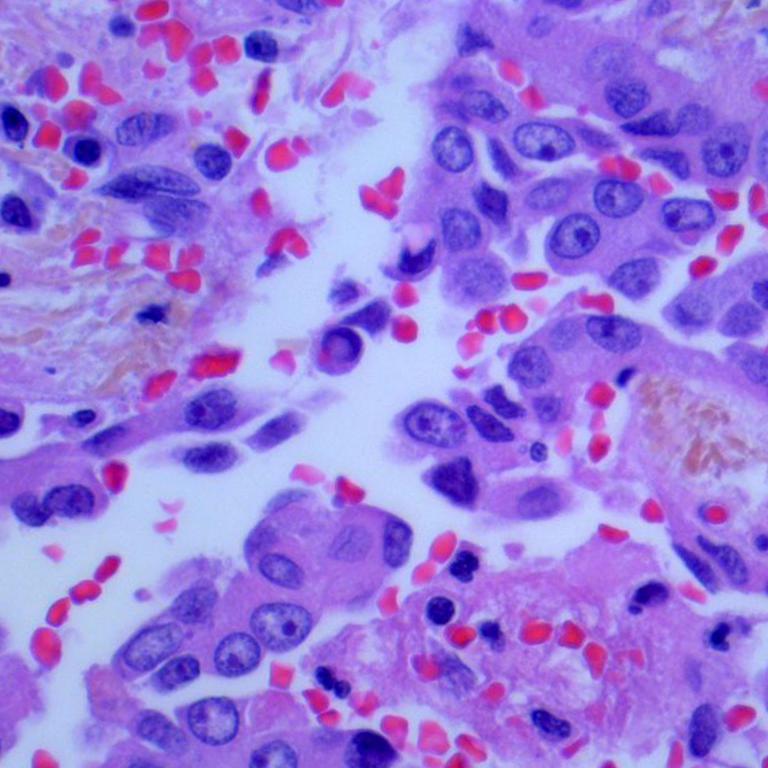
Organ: lung
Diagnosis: adenocarcinomas